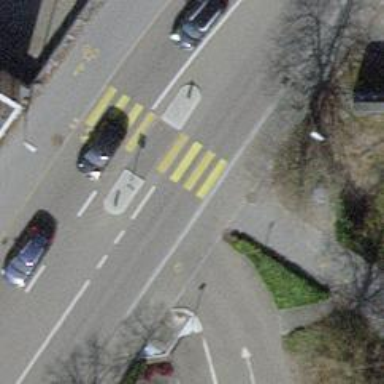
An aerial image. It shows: Crossing on asphalt path.